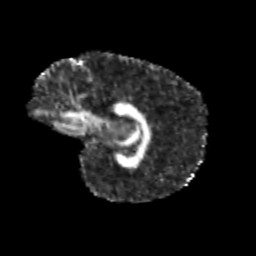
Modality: FA
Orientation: sagittal
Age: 9
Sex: female
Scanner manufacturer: siemens
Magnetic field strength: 3 T
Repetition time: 3.8 s
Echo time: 0.07 s